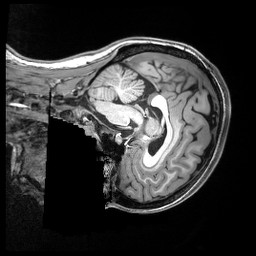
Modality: T1w
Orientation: sagittal
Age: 22
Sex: female